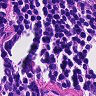
Metastatic tissue present: no